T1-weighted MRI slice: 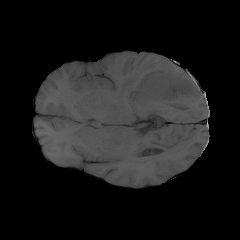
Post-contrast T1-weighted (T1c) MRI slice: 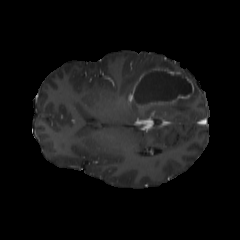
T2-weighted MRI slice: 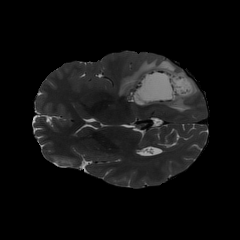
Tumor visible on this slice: yes